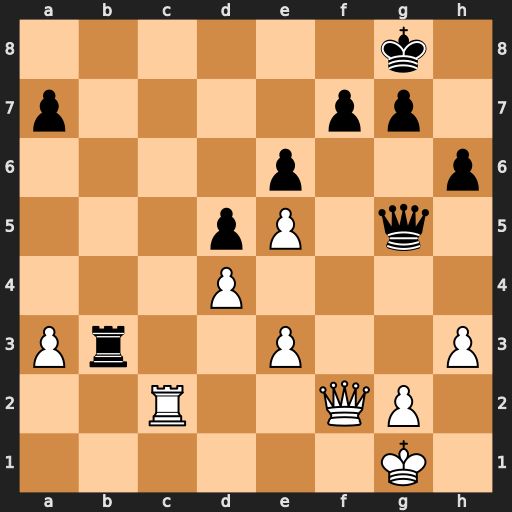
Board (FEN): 6k1/p4pp1/4p2p/3pP1q1/3P4/Pr2P2P/2R2QP1/6K1
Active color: w
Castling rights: -
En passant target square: -
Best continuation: Rc8+ Kh7 Qc2+ g6 Qxb3